Field crop: maize
Growth stage: 2
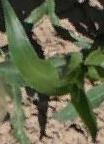
Species: maize